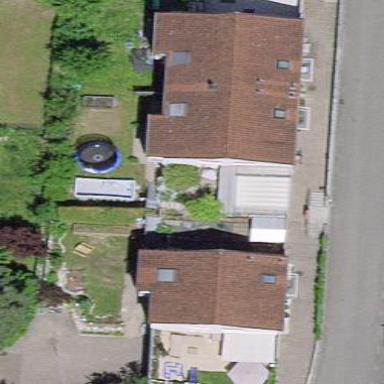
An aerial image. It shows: Simple house.